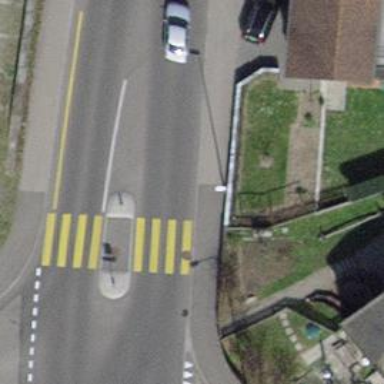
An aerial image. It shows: Kerb serving as barrier.